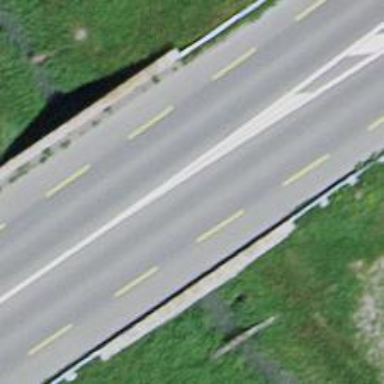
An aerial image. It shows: Primary highway bridge with dedicated cycle lane.